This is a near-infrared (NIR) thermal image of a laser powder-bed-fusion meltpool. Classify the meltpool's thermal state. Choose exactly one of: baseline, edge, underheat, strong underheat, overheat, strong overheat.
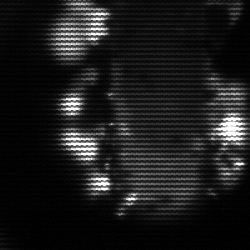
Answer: strong underheat